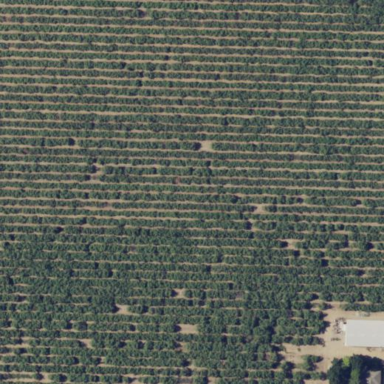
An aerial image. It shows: Almond orchard with rows of almond trees.